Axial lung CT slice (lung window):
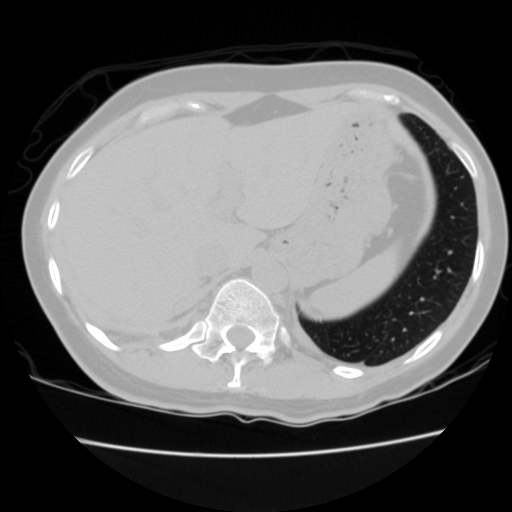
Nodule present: no